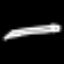
Label: pencil